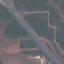
Land use / land cover class: Highway